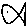
Label: fish